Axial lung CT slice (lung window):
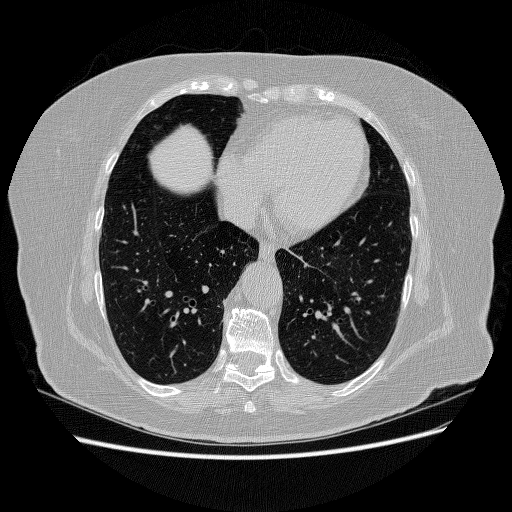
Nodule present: no